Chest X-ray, PA view. Patient: 55 years old, sex F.
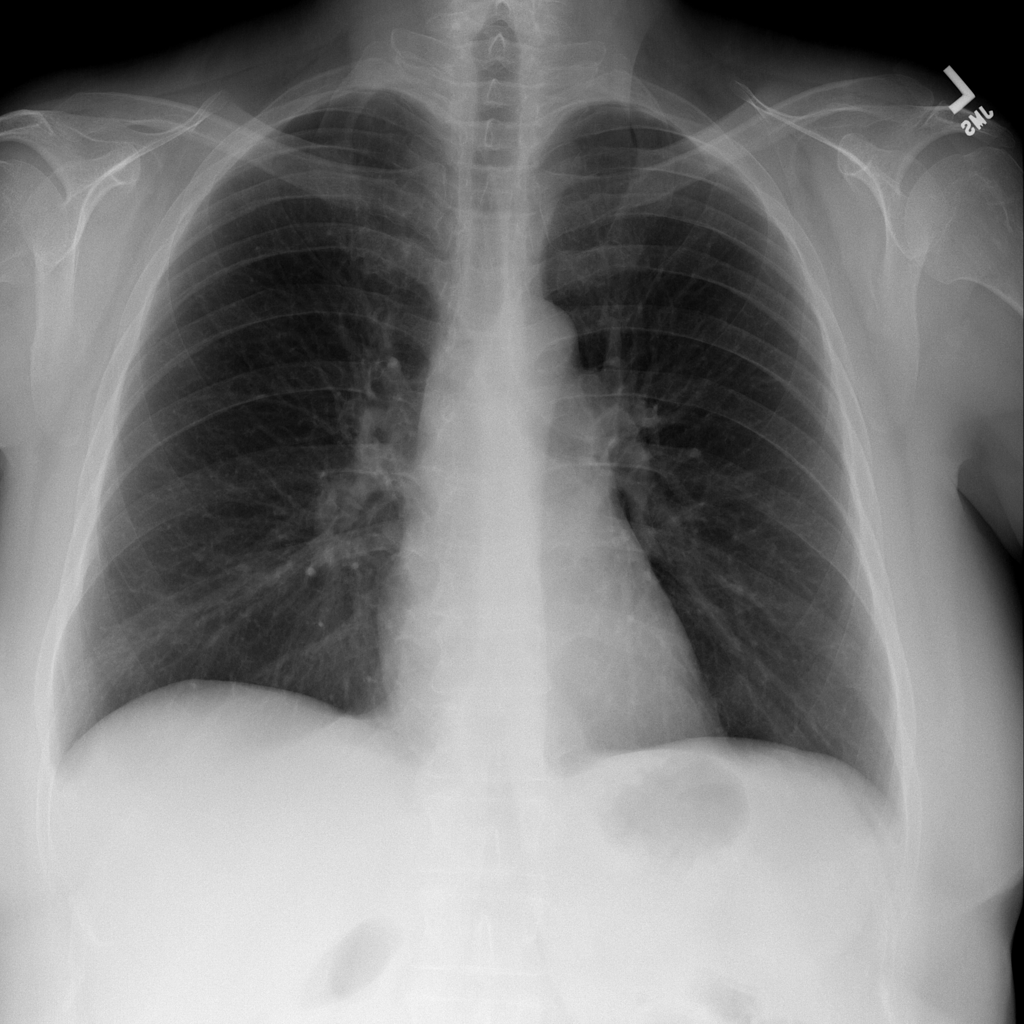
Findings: No Finding